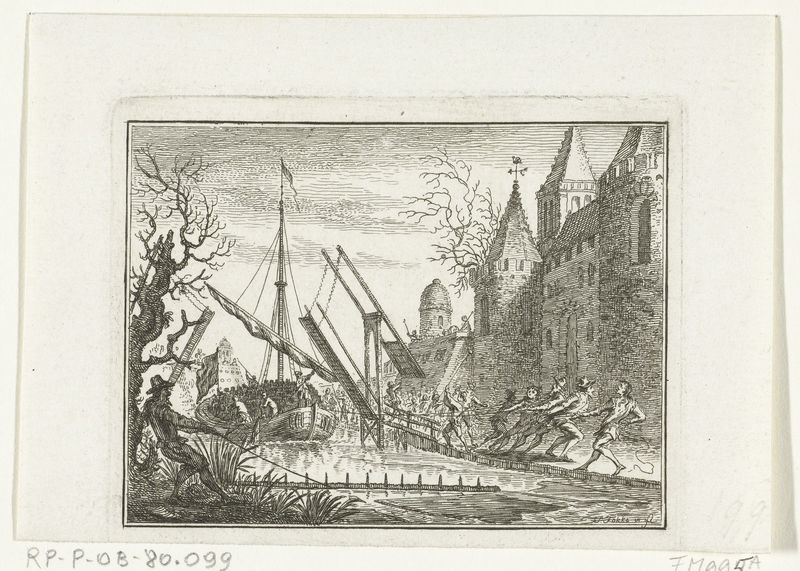
Titel: Het turfschip wordt Breda het kasteel ingehaald
Künstler: Simon Fokke
Standort: Amsterdam
Institution: Rijksmuseum
Schlagwörter: baum, wasser, fluss, menschen, stadt, schwarz, brücke, kirche, boot, turm, schiff, segel, mauer, stich, stadtmauer, ziehend